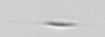
Label: Cylindrotheca_morphotype1